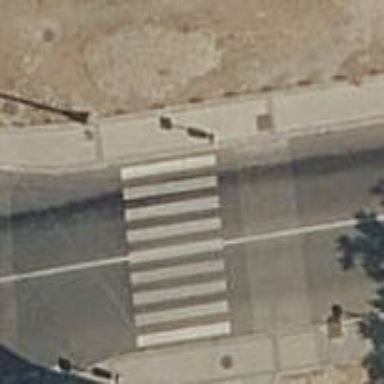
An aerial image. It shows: Marked crossing with visible markings.